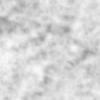
Label: no_change